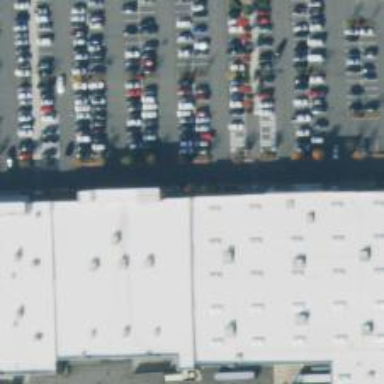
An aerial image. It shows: Retail building that houses department store.